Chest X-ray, PA view. Patient: 48 years old, sex F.
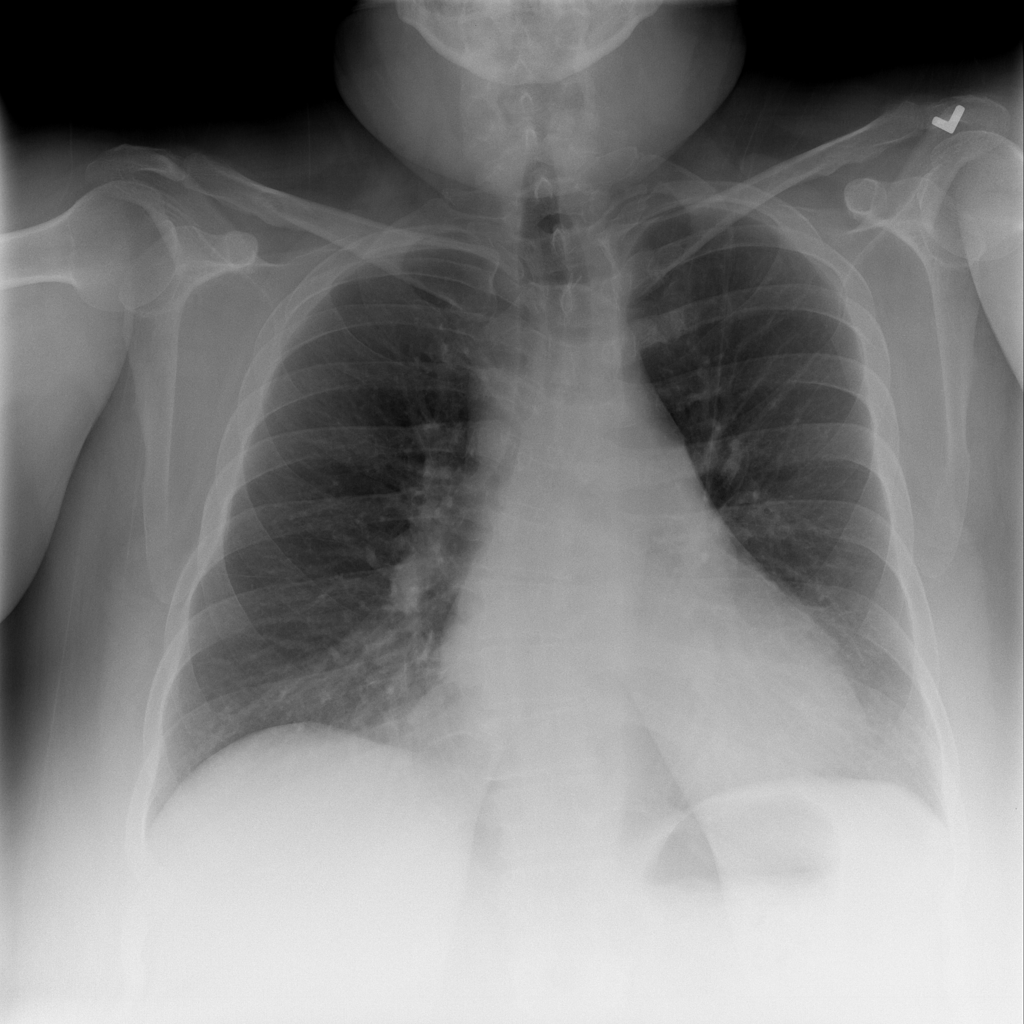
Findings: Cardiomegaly